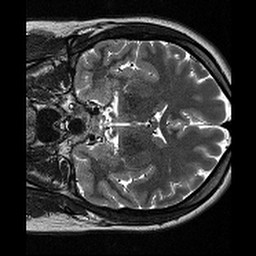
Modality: T2w
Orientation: coronal